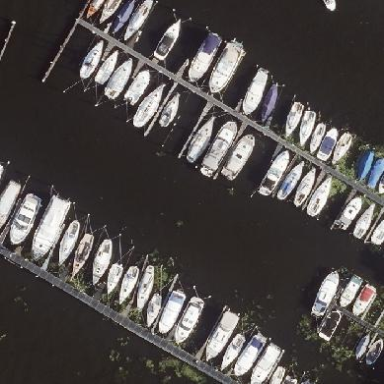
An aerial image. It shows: Marina on leisure land.